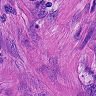
Metastatic tissue present: yes